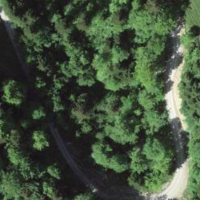
EUNIS habitat code: 41
Species observed at this site:
Caltha palustris